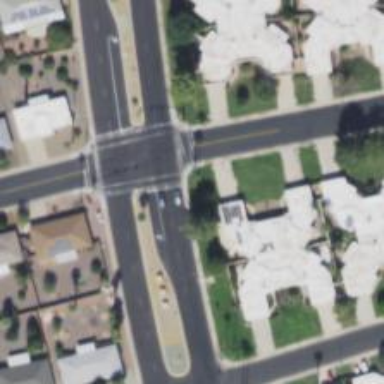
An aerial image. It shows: Solid stop line on the road.